Field crop: tomato
Growth stage: 1
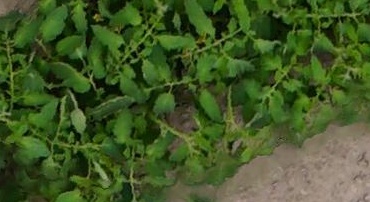
Species: tomato